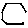
Label: hexagon